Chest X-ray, AP view. Patient: 76 years old, sex M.
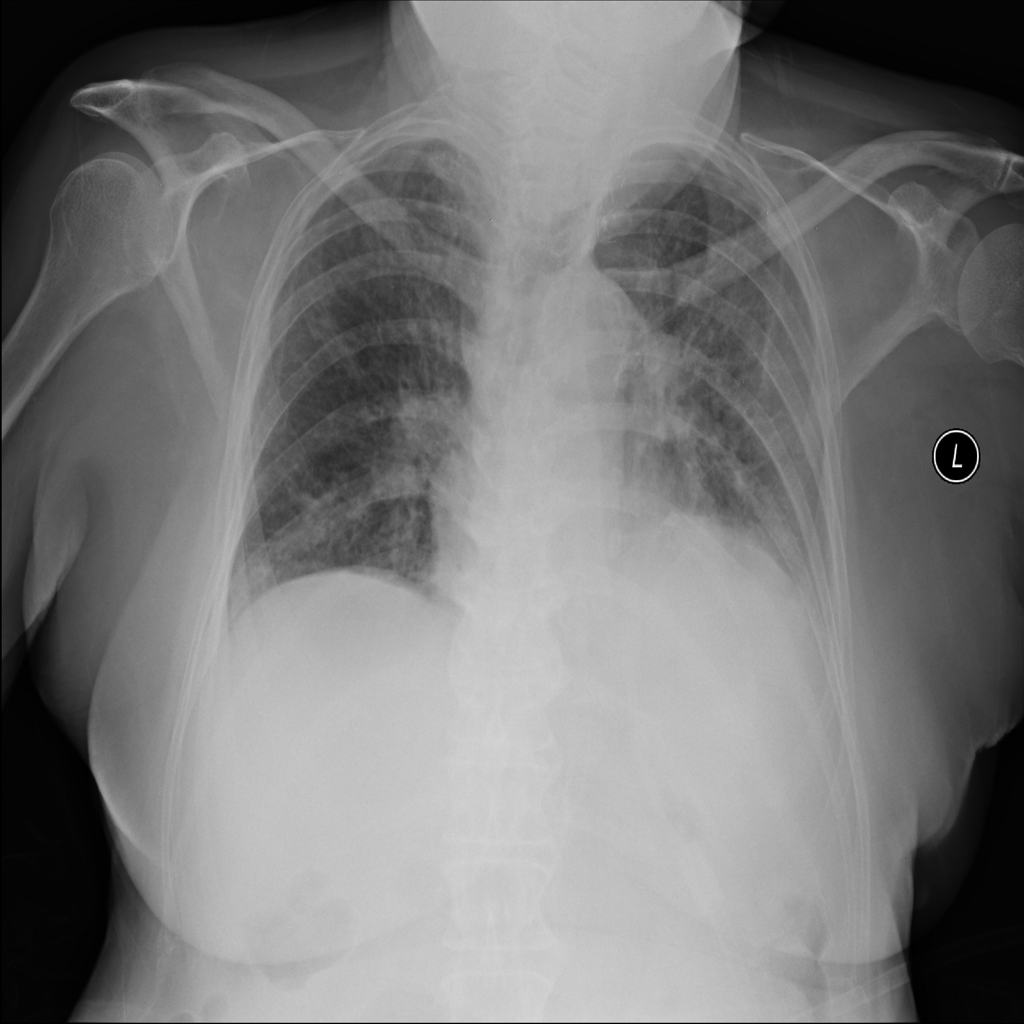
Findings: Infiltration